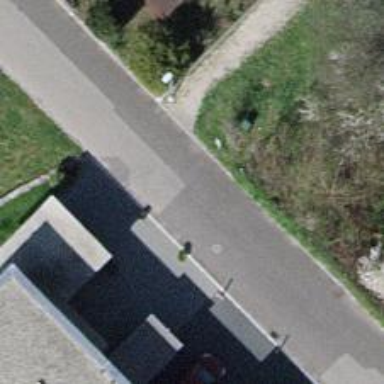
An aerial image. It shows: Footway with fine gravel surface.